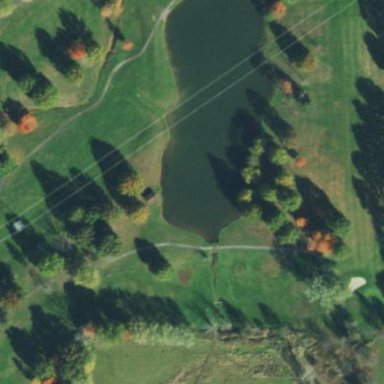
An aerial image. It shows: Water hazard on golf course.